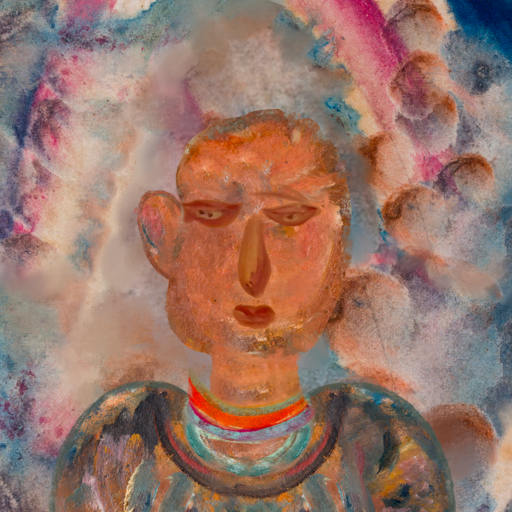
Background: Rupkatha, Head And Neck Front: Boggyland, Face Front: Pious_Lady, Bust: Boggyland, Hair Front: Blank, Head Accessory: Blank, Second Necklace: Blank, Necklace: Sisters, Baby: Blank